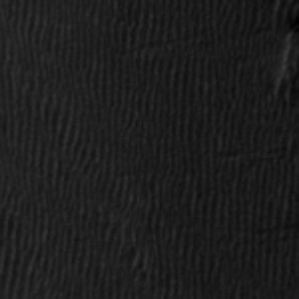
Label: frost